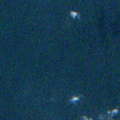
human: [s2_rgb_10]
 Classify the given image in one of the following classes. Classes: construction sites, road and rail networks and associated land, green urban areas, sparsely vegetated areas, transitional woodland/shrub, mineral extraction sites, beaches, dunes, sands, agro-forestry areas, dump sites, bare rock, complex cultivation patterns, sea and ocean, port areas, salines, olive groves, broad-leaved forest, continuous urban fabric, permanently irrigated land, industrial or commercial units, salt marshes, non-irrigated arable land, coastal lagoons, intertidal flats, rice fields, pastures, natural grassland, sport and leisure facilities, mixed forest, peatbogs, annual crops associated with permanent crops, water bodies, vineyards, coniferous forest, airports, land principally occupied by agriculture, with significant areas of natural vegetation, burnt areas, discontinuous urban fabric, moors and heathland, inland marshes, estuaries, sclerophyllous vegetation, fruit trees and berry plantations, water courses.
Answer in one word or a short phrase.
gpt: sea and ocean